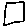
Label: square